Question: I'm creating a chart which lists native capabilities for iOS, Android and Windows phones, and whether these can be accessed through the phone's mobile browser. I'm looking at only the latest OS versions for each.
Can anyone confirm or give input into how accurate what I've found so far is? I'm especially unsure about Windows phones.

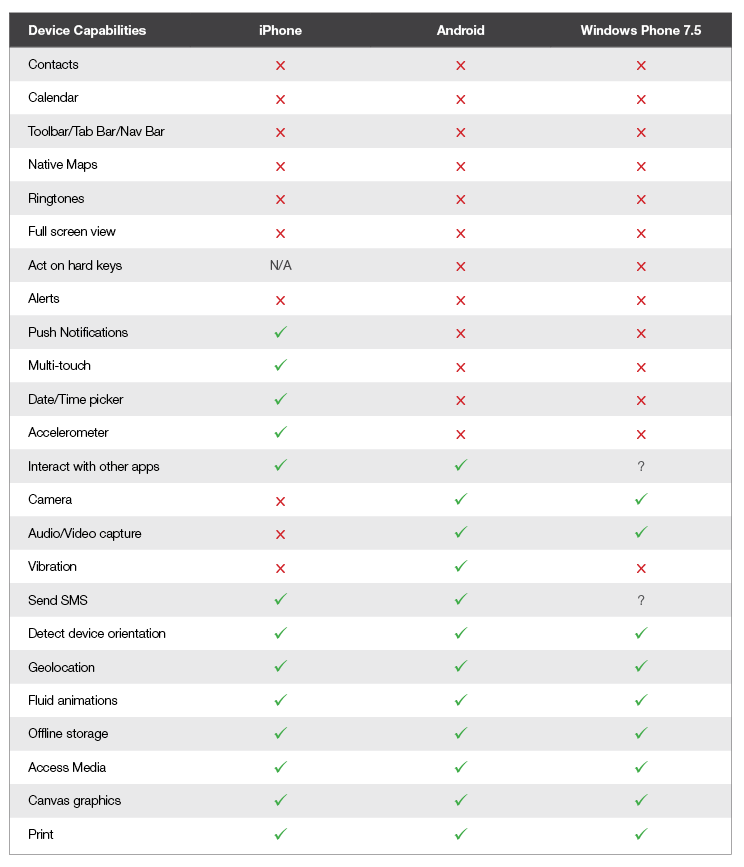
Answer: Wow this is a really useful chart. Glad you thought of it!
iOS things I noticed
- - - - - - -
Android
- - - -
Windows Phone
-
And hey, what about BlackBerry!